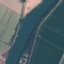
Land use / land cover class: River